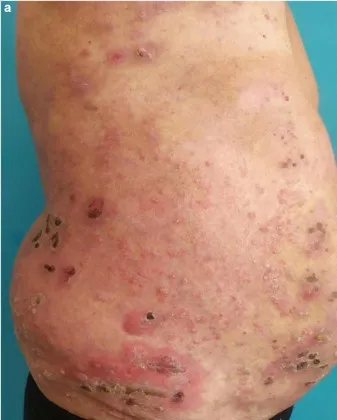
Clinical presentation of patient 3:. Diffuse scaly erythema on the trunk, and ,extremities with superimposed multiple tense vesicles, and ,bullae on both healthy, and ,psoriatic skin.
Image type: medical_photograph (skin_photograph)